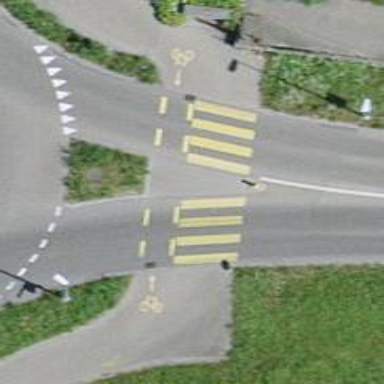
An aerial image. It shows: Marked crossing on the road.